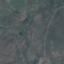
Land use / land cover: HerbaceousVegetation